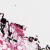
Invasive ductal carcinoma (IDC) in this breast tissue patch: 0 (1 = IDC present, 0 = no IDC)